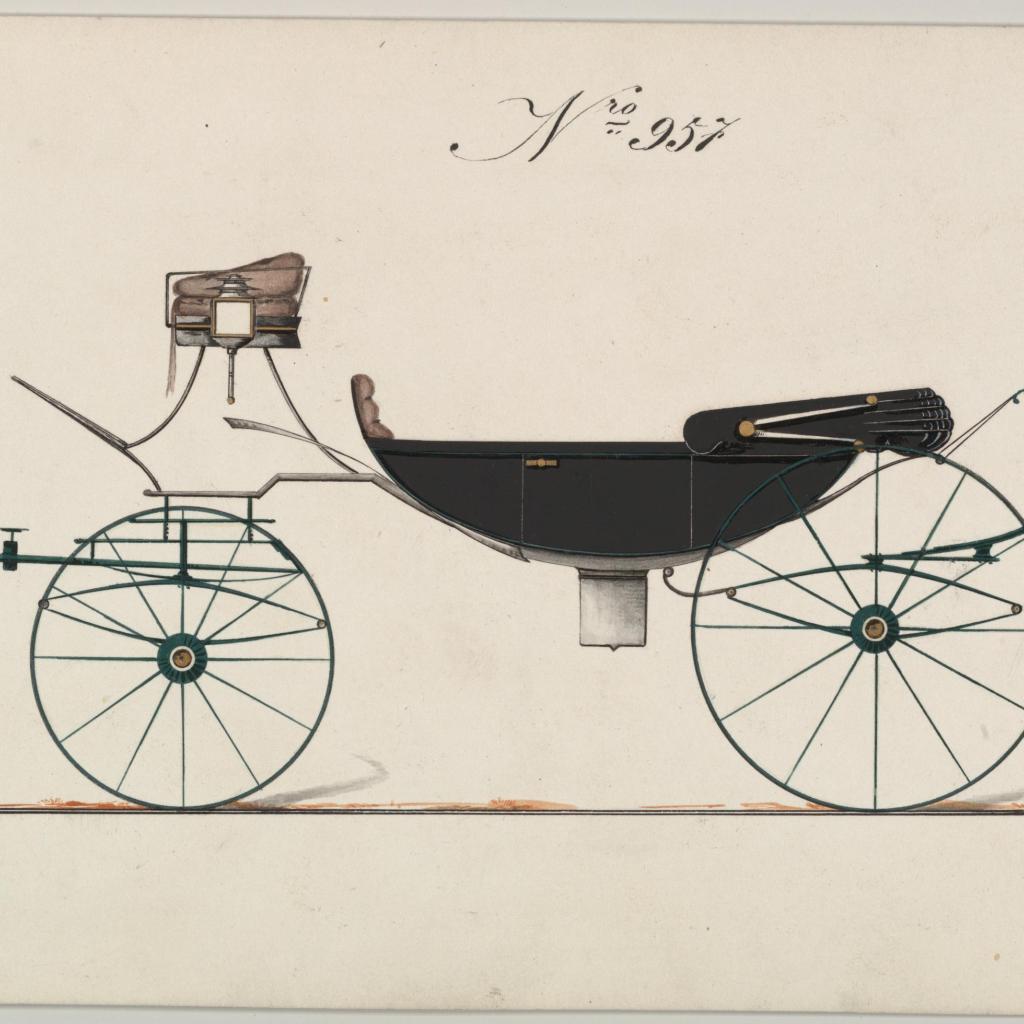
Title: Design for Vis-à-vis/ Caleche, no. 957
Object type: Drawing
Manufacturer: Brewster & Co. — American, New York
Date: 1850–70
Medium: Pen and black ink, watercolor and gouache
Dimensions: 5 3/4 x 8 13/16 in. (14.6 x 22.4 cm)
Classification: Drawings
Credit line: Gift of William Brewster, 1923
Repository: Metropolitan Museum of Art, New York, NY